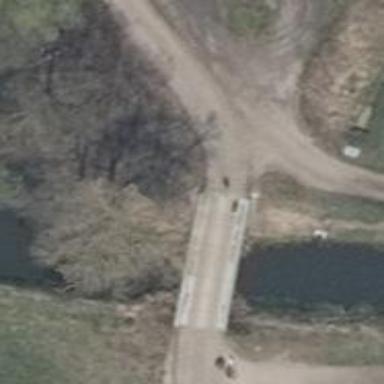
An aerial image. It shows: Paved service road on bridge.